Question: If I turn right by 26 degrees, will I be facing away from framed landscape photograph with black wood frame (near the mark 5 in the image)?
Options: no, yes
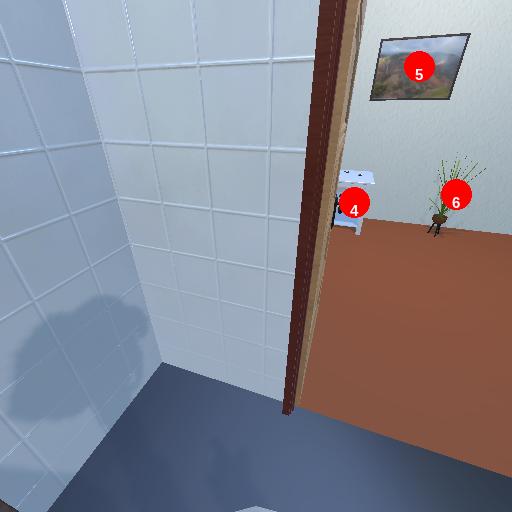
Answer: no